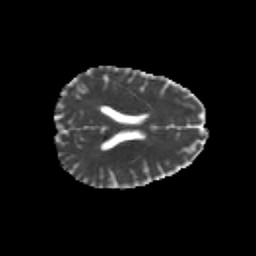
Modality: MD
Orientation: axial
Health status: healthy
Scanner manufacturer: philips
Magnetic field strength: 3 T
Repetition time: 6.964 s
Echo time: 0.092 s